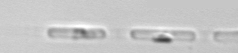
Label: Skeletonema